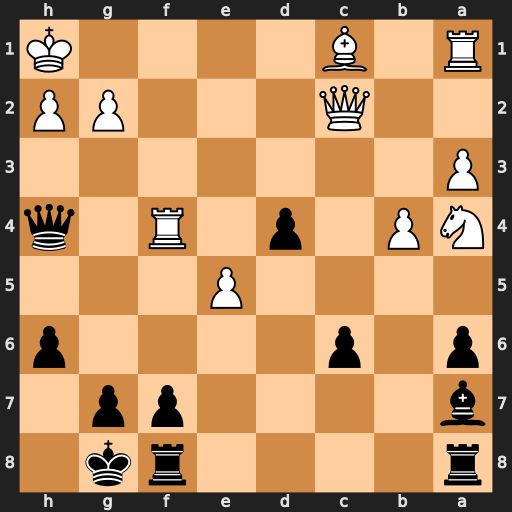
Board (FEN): r4rk1/b4pp1/p1p4p/4P3/NP1p1R1q/P7/2Q3PP/R1B4K
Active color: b
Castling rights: -
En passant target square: -
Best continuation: Qe1+ Rf1 Qxf1#